Question: I have the current code to let a big list of files (about 6k images, about 2.8GB in size) for our Enterprise App.
At about 1.71GB transferred files (~660seconds) the memory obviously was depleted. I wonder what I can do to optimize:
'''
dispatch_queue_t imageQueue1 = dispatch_queue_create("Image Queue 1", NULL);
'''
'''
for (int i = 0; i < [imgs count]; i++) {
dispatch_async(imageQueue1, ^{
NSString *path = [[NSString alloc] initWithFormat:@"%@/%@", damPath, [imgs objectAtIndex:i]];
NSURL *url = [[NSURL alloc] initWithString:path];
NSData *data = [[NSData alloc] initWithContentsOfURL:url];
NSString *savePath = [[NSString alloc] initWithFormat:@"%@/%@", newDir, [imgs objectAtIndex:i]];
if (![data writeToFile:savePath atomically:YES]) {
NSLog(@"Saving of "%@" failed!", [imgs objectAtIndex:i]);
}
NSString *progress = [[NSString alloc] initWithFormat:@"%d / %u downloaded...", i, [imgs count]];
NSLog(@"%@", progress);
});
}
'''
I also wonder how I can multi-task these GCD queues. For my test I just copy-pasted this code 6 times, where 'imageQueue#' increments and '[imgs count]' is a fixed offset, solely for testing purposes.
The cap runs in jaw-like patterns to about caps of 38~MB:

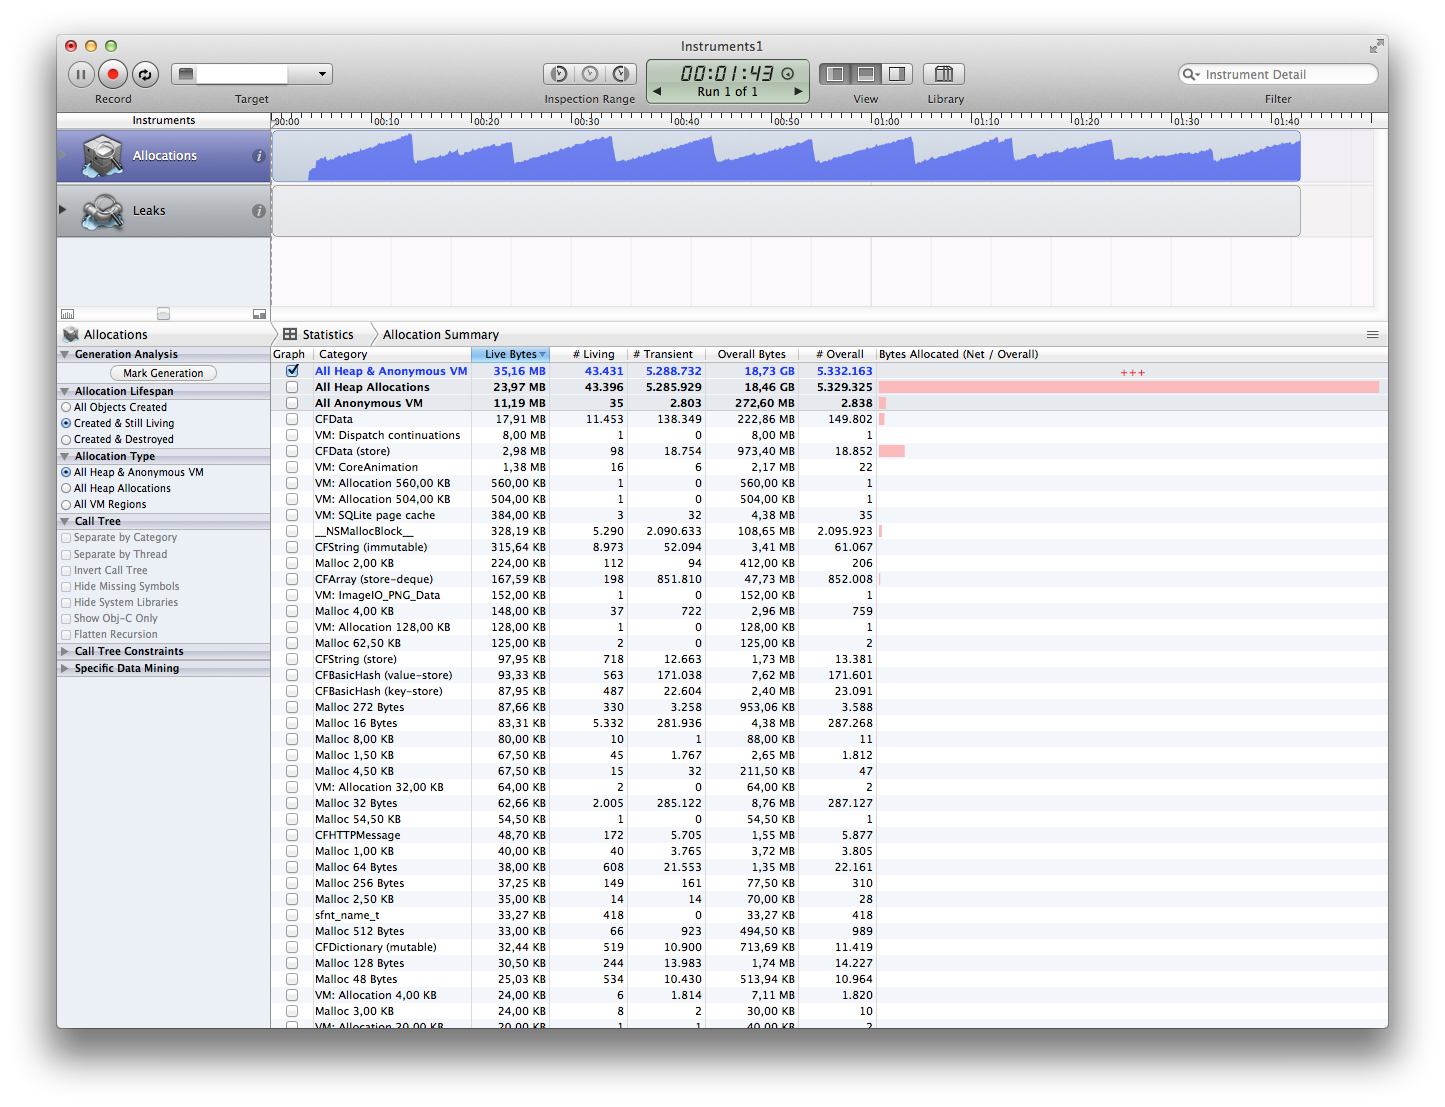
Answer: Try using @autoreleasepool to give the autoreleased memory a chance to drain:
'''
for (int i = 0; i < [imgs count]; i++) {
dispatch_async(imageQueue1, ^{
@autoreleasepool {
NSString *path = [[NSString alloc] initWithFormat:@"%@/%@", damPath, [imgs objectAtIndex:i]];
NSURL *url = [[NSURL alloc] initWithString:path];
NSData *data = [[NSData alloc] initWithContentsOfURL:url];
NSString *savePath = [[NSString alloc] initWithFormat:@"%@/%@", newDir, [imgs objectAtIndex:i]];
if (![data writeToFile:savePath atomically:YES]) {
NSLog(@"Saving of "%@" failed!", [imgs objectAtIndex:i]);
}
NSString *progress = [[NSString alloc] initWithFormat:@"%d / %u downloaded...", i, [imgs count]];
NSLog(@"%@", progress);
}
});
}
'''
Looking at the documentation, dispatch queues do provide autorelease pools, but there is no guarantee that they'll be drained, so for very memory intensive operations like this, you're probably well served by adding your own.
> if your block creates more than a few Objective-C objects, you might want to enclose parts of your block's code in an @autorelease block to handle the memory management for those objects. Although GCD dispatch queues have their own autorelease pools, they make no guarantees as to when those pools are drained. If your application is memory constrained, creating your own autorelease pool allows you to free up the memory for autoreleased objects at more regular intervals